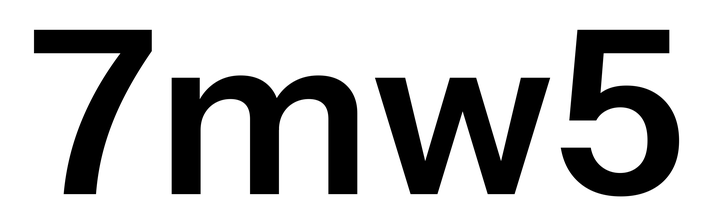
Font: InstrumentSans_SemiBold